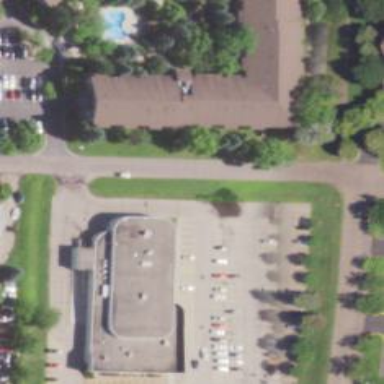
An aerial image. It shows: Fitness center located in leisure land.